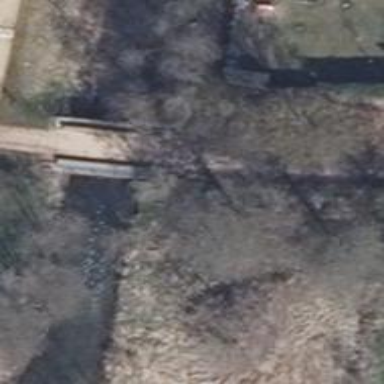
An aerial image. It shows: Abandoned railway bridge over compacted cycleway.